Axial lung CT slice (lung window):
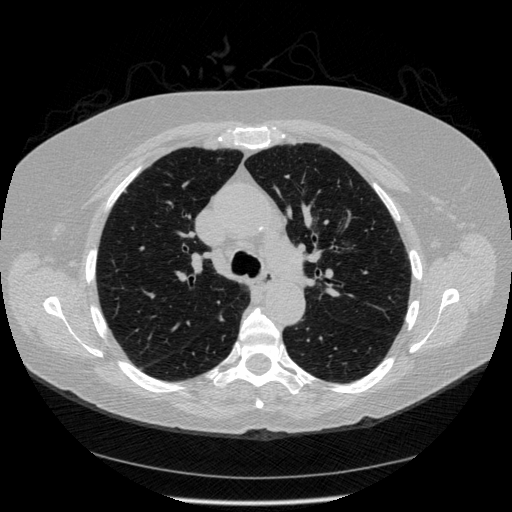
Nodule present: no